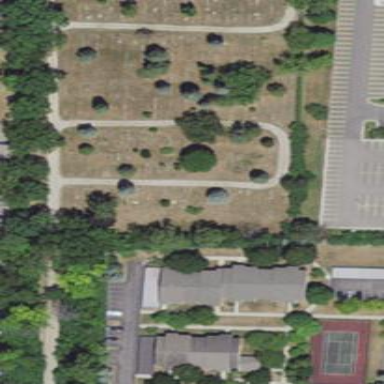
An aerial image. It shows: Cemetery.